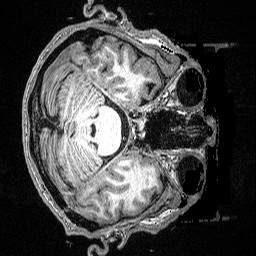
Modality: T1w
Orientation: axial
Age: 47
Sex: male
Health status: ill
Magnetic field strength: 3 T
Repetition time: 2.53 s
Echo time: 0.00331 s